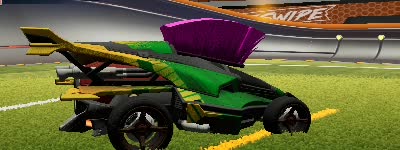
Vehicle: aftershock